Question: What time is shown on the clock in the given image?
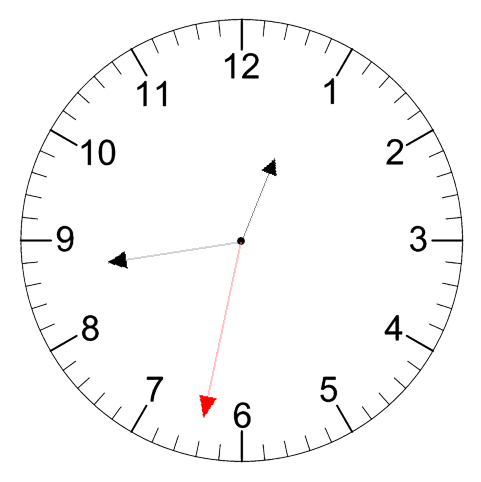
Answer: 12:43:32